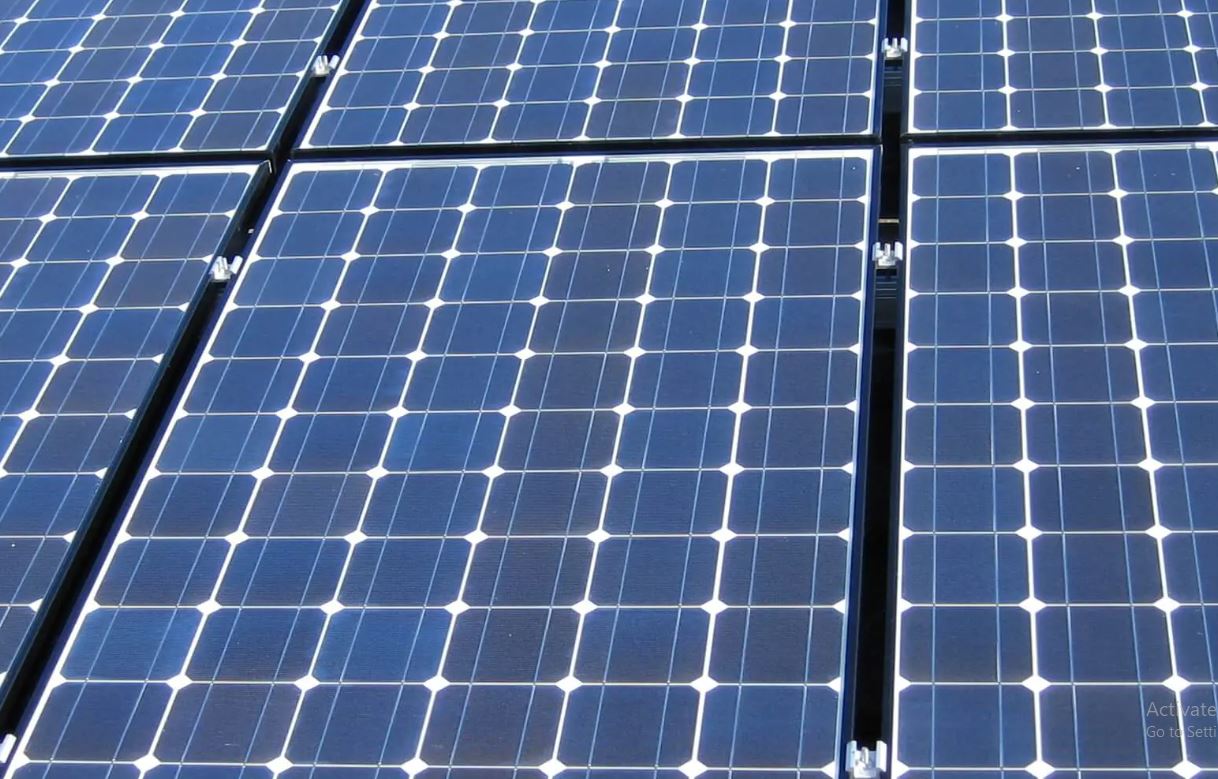
Label: Clean